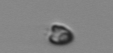
Label: Pyramimonas